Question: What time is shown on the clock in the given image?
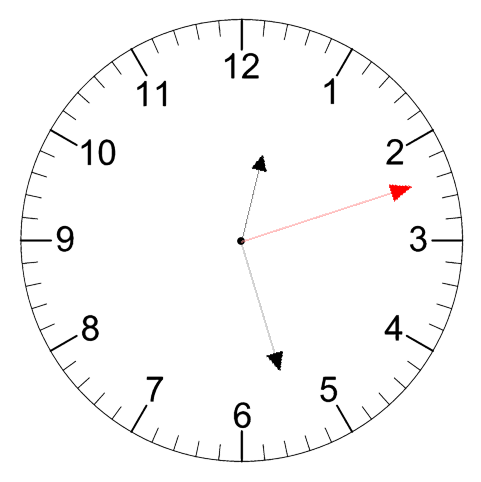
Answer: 12:27:12